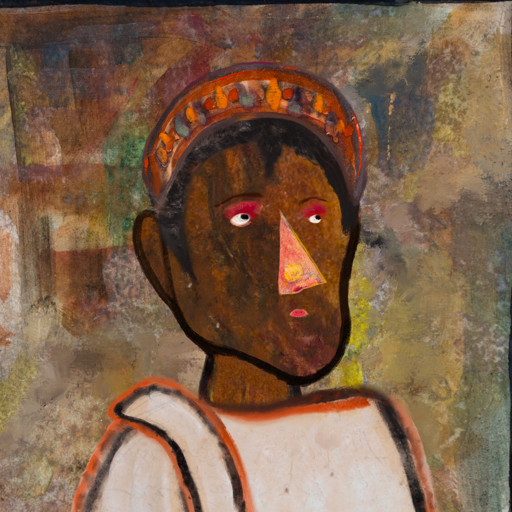
Background: Mosgoul, Head And Neck Side: Mosgoul, Face Side: Irani, Bust: Roy_Bahadur, Hair Side: Roy_Bahadur, Head Accessory: Hypocrite, Second Necklace: Blank, Necklace: Blank, Baby: Blank